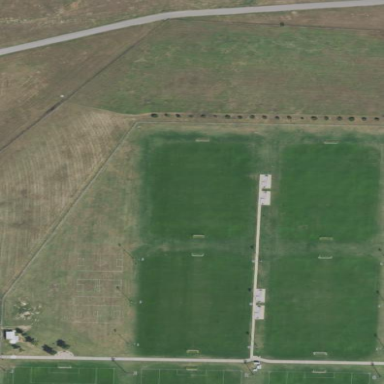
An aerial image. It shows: Soccer pitch designated for leisure and sports activities.